Question:  I am trying to get the center of the map but in place of getting single path between two marker i am currently getting two half path at the end of maps.I am completely stuck.
> I have provided the image how it looks right now
.Help me out
'''
<html>
<head>
<title>Navigation functions (heading)</title>
<meta name="viewport" content="initial-scale=1.0, user-scalable=no">
<meta charset="utf-8">
<style>
html, body {
height: 100%;
margin: 0;
padding: 0;
}
#map-canvas, #map_canvas {
height: 50%;
width:50%;
}
@media print {
html, body {
height: auto;
}
#map-canvas, #map_canvas {
height: 650px;
}
}
</style>
<link rel="stylesheet" href="http://code.jquery.com/ui/1.10.1/themes/base/jquery-ui.css" />
<script src="http://code.jquery.com/jquery-1.9.1.js"></script>
<script src="http://code.jquery.com/ui/1.10.1/jquery-ui.js"></script>
<script language="JavaScript" src="http://j.maxmind.com/app/geoip.js"></script>
<script src="https://maps.googleapis.com/maps/api/js?v=3.exp&sensor=false&libraries=geometry"></script>
<script>
var poly;
var geodesicPoly;
var marker1;
var marker2;
function initialize() {
if(jQuery('#address1').val()!=''){
var position = jQuery('#address1').val().split(",");
var g_lat1= parseFloat(position[0]);
var g_long1=parseFloat(position[1]);
}
else{
g_lat1=geoip_latitude();
g_long1=geoip_longitude();
}
var mapOptions = {
zoom: 4,
center: new google.maps.LatLng(g_lat1,g_long1),
mapTypeId: google.maps.MapTypeId.ROADMAP
};
var map = new google.maps.Map(document.getElementById('map-canvas'),
mapOptions);
map.controls[google.maps.ControlPosition.TOP_CENTER].push(
document.getElementById('info'));
if(jQuery('#address1').val()!=''){
var position = jQuery('#address1').val().split(",");
var lat1= parseFloat(position[0]);
var long1=parseFloat(position[1]);
marker1 = new google.maps.Marker({
map: map,
draggable: false,
position: new google.maps.LatLng(lat1.toFixed(2),long1.toFixed(2))
});
}else{
marker1 = new google.maps.Marker({
map: map,
draggable: false,
position: new google.maps.LatLng(geoip_latitude(),geoip_longitude())
});
}
if(jQuery('#address1').val()!=''){
var iw = new google.maps.InfoWindow({
content: '<div style="overflow:hidden">'+jQuery('#content1').val()+'</div>'
});
}else{
var iw = new google.maps.InfoWindow({
content: '<div style="overflow:hidden">'+geoip_city()+','+geoip_region_name()+','+geoip_country_name()+'</div>'
});
}
google.maps.event.addListener(marker1, "click", function (e) { iw.open(map, this); });
if(jQuery('#address2').val()!=''){
var position1 = jQuery('#address2').val().split(",");
var lat2= parseFloat(position1[0]);
var long2= parseFloat(position1[1]);
marker2 = new google.maps.Marker({
map: map,
draggable: false,
position: new google.maps.LatLng(lat2.toFixed(2),long2.toFixed(2))
});
}else{
marker2='';
}
var iw1 = new google.maps.InfoWindow({
content: '<div style="overflow:hidden">'+jQuery('#content2').val()+'</div>'
});
google.maps.event.addListener(marker2, "click", function (e) { iw1.open(map, this); });
var bounds = new google.maps.LatLngBounds(marker1.getPosition(),
marker2.getPosition());
map.fitBounds(bounds);
zoomChangeBoundsListener =
google.maps.event.addListenerOnce(map, 'bounds_changed', function(event) {
if (this.getZoom()){
this.setCenter(this.getCenter());
this.setZoom(2);
}
});
setTimeout(function(){google.maps.event.removeListener(zoomChangeBoundsListener)}, 1000);
var geodesicOptions = {
strokeColor: '#CC0099',
strokeOpacity: 1.0,
strokeWeight: 3,
geodesic: true,
map: map
};
geodesicPoly = new google.maps.Polyline(geodesicOptions);
update();
}
function update() {
var path = [marker1.getPosition(), marker2.getPosition()];
//poly.setPath(path);
geodesicPoly.setPath(path);
var heading = google.maps.geometry.spherical.computeHeading(path[0],
path[1]);
}
google.maps.event.addDomListener(window, 'load', initialize);
var jq = jQuery.noConflict();
jq(function() {
var currenttimestamp = jq.now();
var currenttimestamp_1 = currenttimestamp+1;
jq("#wg_destination").keyup(function()
{
var inputSearch = jq(this).val();
if(inputSearch!='')
{
jq.ajax({
type: 'POST',
url: "http://www.wego.com/p/flights/locations/search?locale=en-US&callback=jsonp1361262391038&_="+currenttimestamp_1+"&q="+inputSearch+"&limit=10&timestamp="+currenttimestamp+"&format=jsonp",
async: false,
cache: false,
crossDomain: true,
dataType: 'jsonp',
error: function( xhr,err ) {
console.log( 'Sample of error data:', err );
console.log("readyState: "+xhr.readyState+"
status: "+xhr.status+"
responseText: "+xhr.responseText);
},
success: function( data, status ) {
var availableTags = [];
jq.each(data, function(index, element) {
for(var i=0;i<element.length;i++){
availableTags.push(element[i].fn);
}
});
jq('#wg_destination').autocomplete({
source: availableTags
});
}
});
}
});
jq("#wg_origin").keyup(function()
{
var inputSearch = jq(this).val();
if(inputSearch!='')
{
jq.ajax({
type: 'POST',
url: "http://www.wego.com/p/flights/locations/search?locale=en-US&callback=jsonp1361262391038&_="+currenttimestamp_1+"&q="+inputSearch+"&limit=10&timestamp="+currenttimestamp+"&format=jsonp",
async: false,
cache: false,
crossDomain: true,
dataType: 'jsonp',
error: function( xhr,err ) {
console.log( 'Sample of error data:', err );
console.log("readyState: "+xhr.readyState+"
status: "+xhr.status+"
responseText: "+xhr.responseText);
},
success: function( data, status ) {
var availableTags = [];
jq.each(data, function(index, element) {
for(var i=0;i<element.length;i++){
availableTags.push(element[i].fn);
}
});
jq('#wg_origin').autocomplete({
source: availableTags
});
}
});
}
});
});
function fncheckfrm(){
var geocoder = new google.maps.Geocoder();
var address1 = jq('#wg_origin').val();
var address2 = jq('#wg_destination').val();
if(address1!='' && address2!=''){
geocoder.geocode( { 'address': address1}, function(results, status) {
if (status == google.maps.GeocoderStatus.OK) {
var latitude = results[0].geometry.location.lat();
var longitude = results[0].geometry.location.lng();
jq('#address1').val(latitude+','+longitude);
jq('#content1').val(results[0].formatted_address);
}
});
geocoder.geocode( { 'address': address2}, function(results, status) {
if (status == google.maps.GeocoderStatus.OK) {
var latitude = results[0].geometry.location.lat();
var longitude = results[0].geometry.location.lng();
jq('#address2').val(latitude+','+longitude);
jq('#content2').val(results[0].formatted_address);
}
});
}
setTimeout(initialize,1000);
}
</script>
</head>
<body>
<div id="map-canvas" style="width:80%;height:80%;left:50px"></div>
<div style="clear:both"></div>
<input type="hidden" id="address1" value="">
<input type="hidden" id="address2" value="">
<input type="hidden" id="content1" value="">
<input type="hidden" id="content2" value="">
<div class="distance-select search-box-row cf" style="margin-top:10px;">
<span class="form">
<label>From dest</label>
<input type="text" size="13" value="Auckland, New Zealand (AKL)" id="wg_origin" name="wg_origin">
</span>
<span class="check-in">
<label>Top des</label>
<input type="text" size="13" value="Delhi (New Delhi), India (DEL)" id="wg_destination" name="wg_destination"> </span>
<div>
<input type="button" onclick="fncheckfrm()" va![enter image description here][2]lue="Click">
</div>
</div>
</body>
</html>
'''
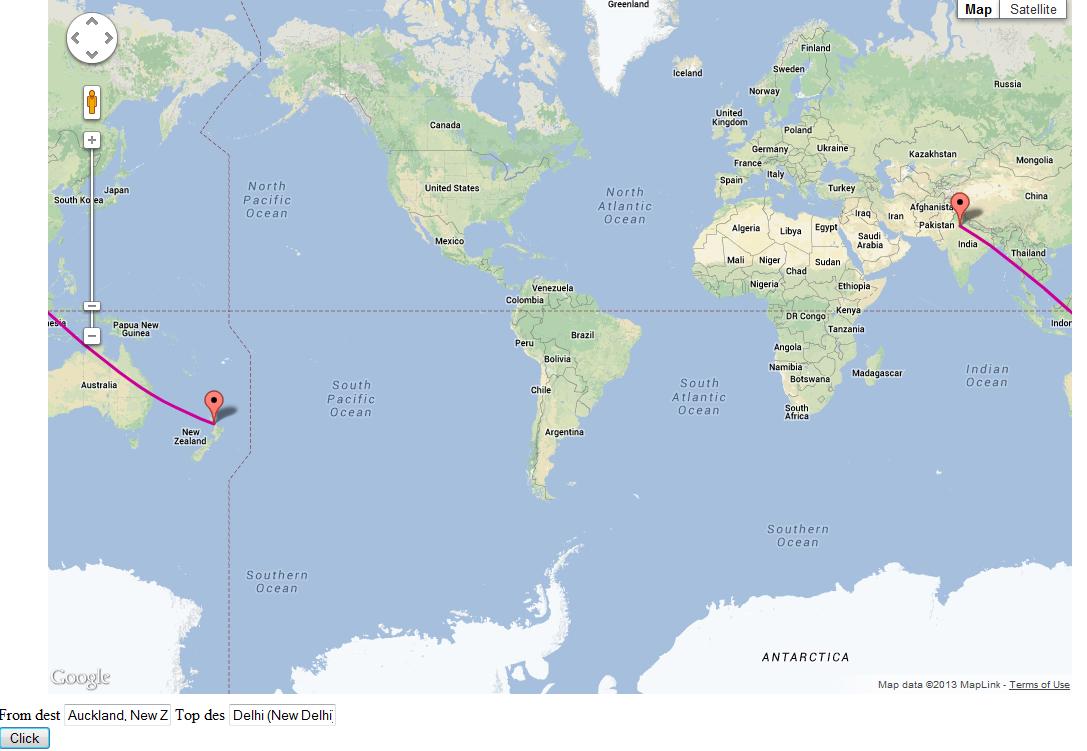
Answer: update this part
'''
google.maps.event.addListenerOnce(map, 'bounds_changed', function(event) {
if (this.getZoom()){
// this.setCenter(this.getCenter());
this.setZoom(4);
var LatLngList = [new google.maps.LatLng (lat1,long1), new google.maps.LatLng (lat2,long2)];
var bounds = new google.maps.LatLngBounds ();
for (var i = 0, LtLgLen = LatLngList.length; i < LtLgLen; i++) {
bounds.extend (LatLngList[i]);
}
map.fitBounds (bounds);
}
'''